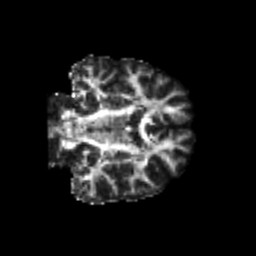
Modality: FA
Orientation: coronal
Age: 21
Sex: female
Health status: healthy
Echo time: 0.074 s